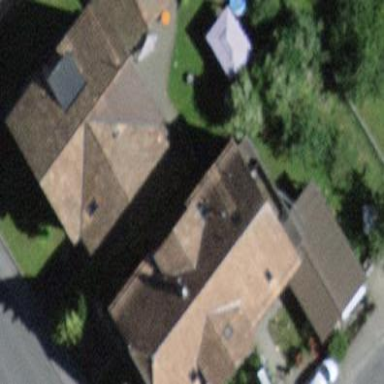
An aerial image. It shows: Residential building with gabled roof covered in roof tiles.